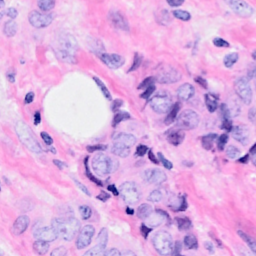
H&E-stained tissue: Breast